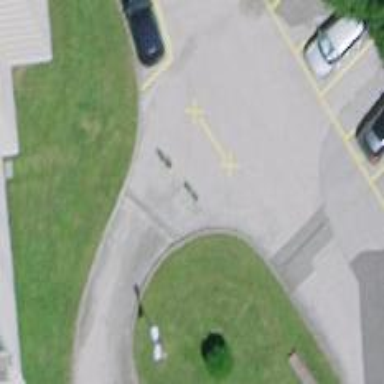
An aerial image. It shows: Bollard barrier.